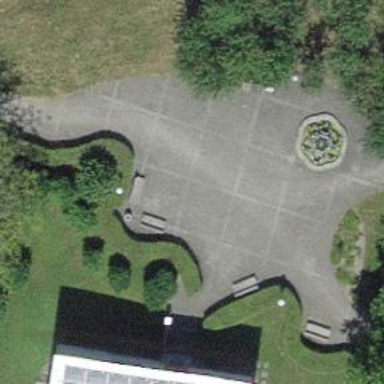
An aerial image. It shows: Bench for seating.